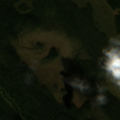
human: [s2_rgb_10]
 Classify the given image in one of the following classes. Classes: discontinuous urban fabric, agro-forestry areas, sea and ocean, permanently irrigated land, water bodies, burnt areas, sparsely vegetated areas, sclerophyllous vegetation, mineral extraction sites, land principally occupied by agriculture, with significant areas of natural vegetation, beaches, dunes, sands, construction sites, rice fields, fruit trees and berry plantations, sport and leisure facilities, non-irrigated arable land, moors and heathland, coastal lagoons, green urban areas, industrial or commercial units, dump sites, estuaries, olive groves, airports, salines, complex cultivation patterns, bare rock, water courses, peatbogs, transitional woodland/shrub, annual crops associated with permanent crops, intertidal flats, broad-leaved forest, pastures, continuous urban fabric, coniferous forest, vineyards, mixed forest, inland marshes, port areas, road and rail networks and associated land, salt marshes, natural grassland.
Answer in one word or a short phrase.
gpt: coniferous forest, peatbogs